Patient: sex M, age 45
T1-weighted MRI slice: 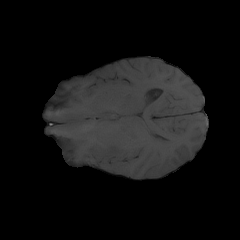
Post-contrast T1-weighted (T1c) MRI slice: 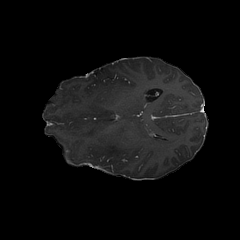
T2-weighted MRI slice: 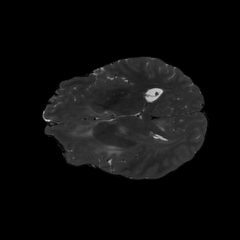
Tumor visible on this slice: yes
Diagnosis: Astrocytoma, IDH-mutant
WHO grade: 3